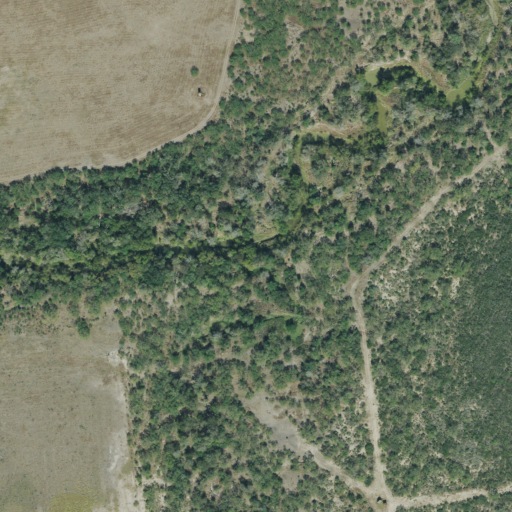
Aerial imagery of valley in Texas named Sloppy Hollow containing shrub, woody wetlands, pasture, and herbaceous wetlands